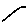
Label: square